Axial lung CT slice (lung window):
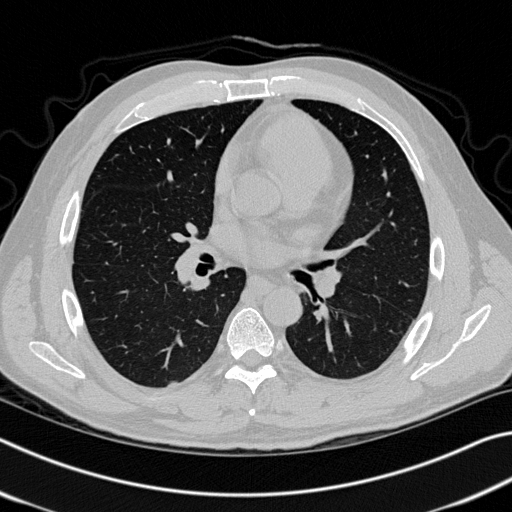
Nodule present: no